Field crop: maize
Growth stage: 2
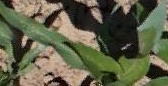
Species: maize